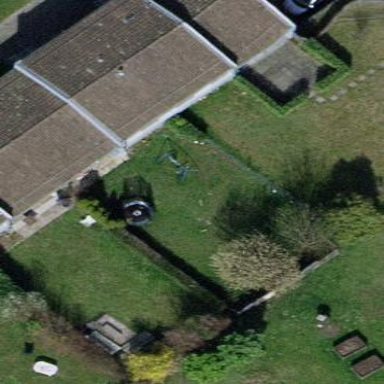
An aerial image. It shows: Garden surrounded by fence.